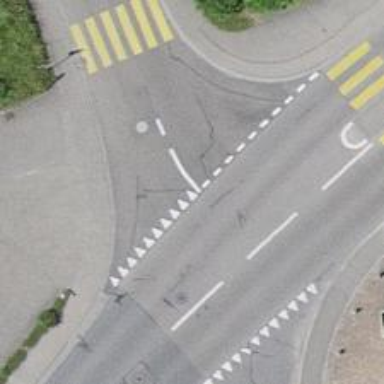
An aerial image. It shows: Road with "give way" sign.